Field crop: maize
Growth stage: 1
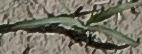
Species: sorghum